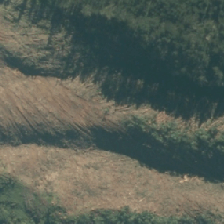
Land cover: harvested_forest